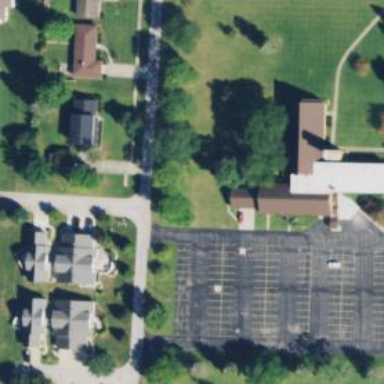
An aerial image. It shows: Building that serves as place of worship.